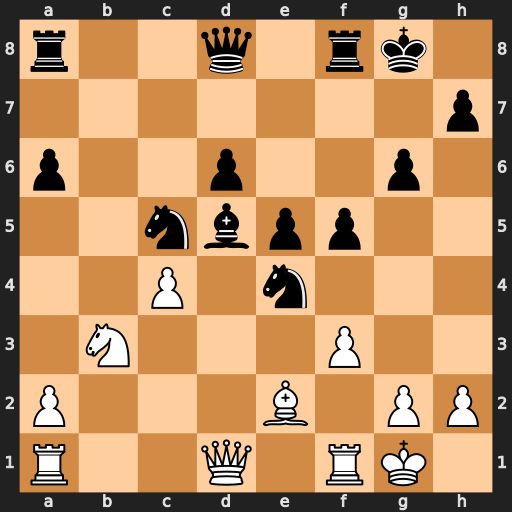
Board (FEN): r2q1rk1/7p/p2p2p1/2nbpp2/2P1n3/1N3P2/P3B1PP/R2Q1RK1
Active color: w
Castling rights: -
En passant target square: -
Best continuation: Qxd5+ Kh8 fxe4